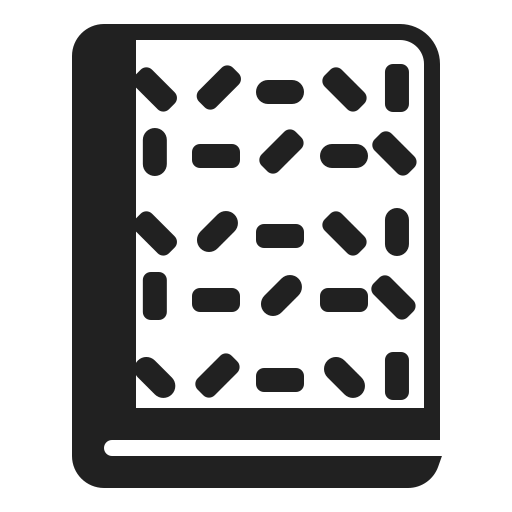
notebook with decorative cover high contrast